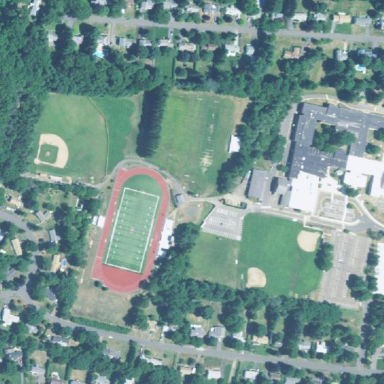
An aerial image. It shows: School.